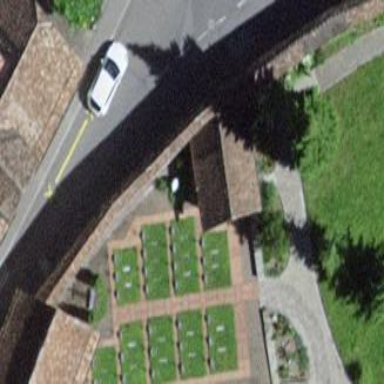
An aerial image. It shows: Cemetery.